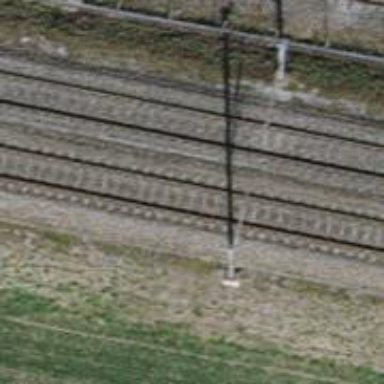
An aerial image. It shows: Single railway track with electrified contact line.